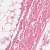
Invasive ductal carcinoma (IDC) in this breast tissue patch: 0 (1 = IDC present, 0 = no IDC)